Question: What do I have wrong here? This page is essentially broken into 5 divs, the middle 3 divs that represent the left, middle and right page columns are wrapped in a div with the id content. I linked to the page if you want to view the source. It wouldn't go in this message as a snippet very well when I tried.
Here is the style for #content
'''
#content
{
background-color:White;
}
'''
How do I get the whole background of #content to show as white?
<URL>

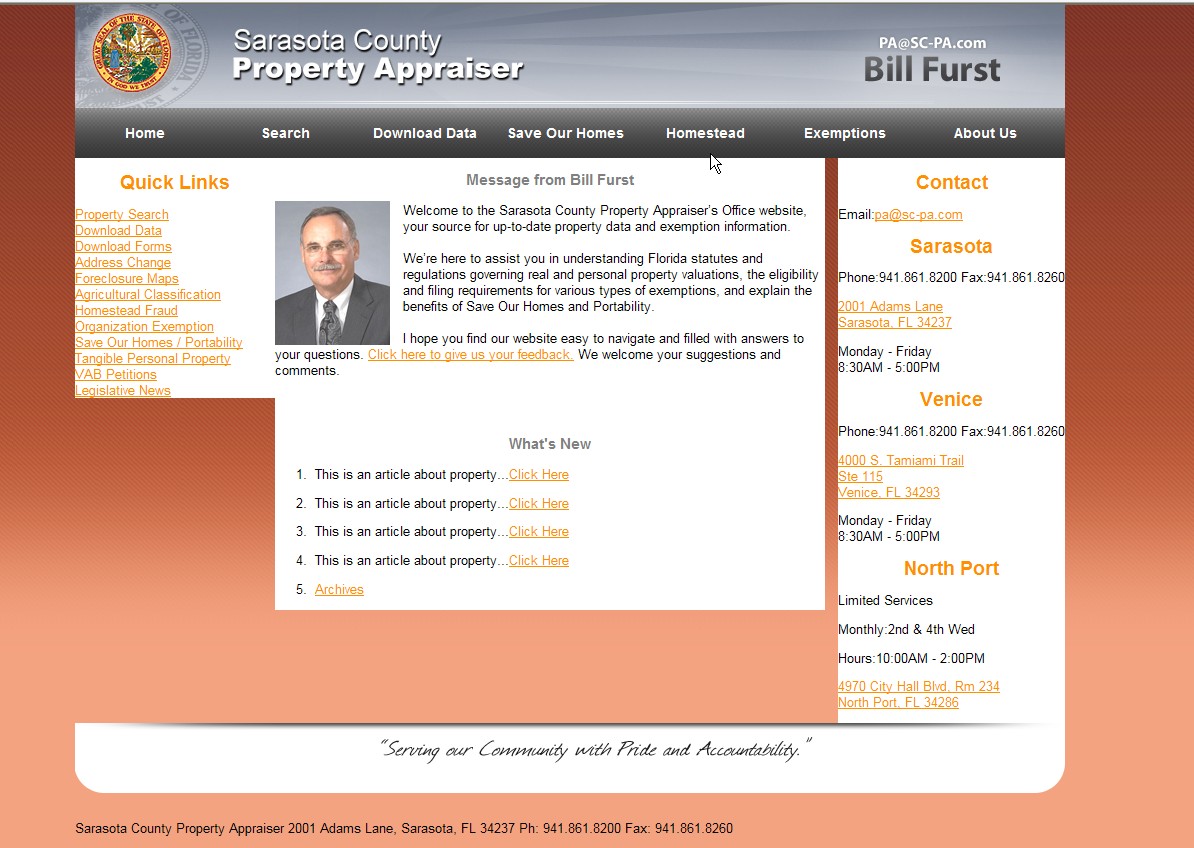
Answer: Add a '<br style="clear:both"/>' after the end of the right_content div (inside #content).
When you float elements inside a container the elements can extend outside the bound of the box - it "floats" above the box. In order to respect the boundaries you have to "clear" the floated elements by adding a clearing element (in this case a br) as a child to the container.
IE also has funky requirements a lot of the times so do a search for "ie clearfix" to find styles that make it behave like a normal browser :)
To clarify, any non-floated element in the container div will affect the height of the container. So if you had a few paragraph elements with text the container div would only be as high as that content since it is inline and not floated.
Think of a clearing element as a reset for boundaeries. After it, everything is back to normal and will continue to expand the container div's height.